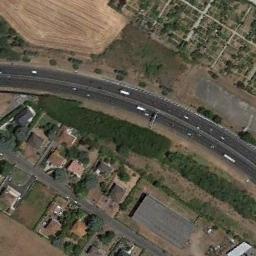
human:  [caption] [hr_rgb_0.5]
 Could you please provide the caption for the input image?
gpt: There are only two cars on the straight highway .

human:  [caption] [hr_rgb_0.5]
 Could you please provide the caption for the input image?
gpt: The freeway is next to the houses and some trees .

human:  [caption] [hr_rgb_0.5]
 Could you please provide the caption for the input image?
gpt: There are many buildings and farmland on both sides of the freeway, And there are many cars on the freeway .

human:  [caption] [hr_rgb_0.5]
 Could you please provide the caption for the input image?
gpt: A freeway with a bend goes through the residential area and some cars are driving on the freeway .

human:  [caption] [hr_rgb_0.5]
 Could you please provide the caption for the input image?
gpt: There are many buildings and some farmlands beside the freeway .